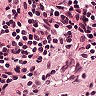
Metastatic tissue present: no